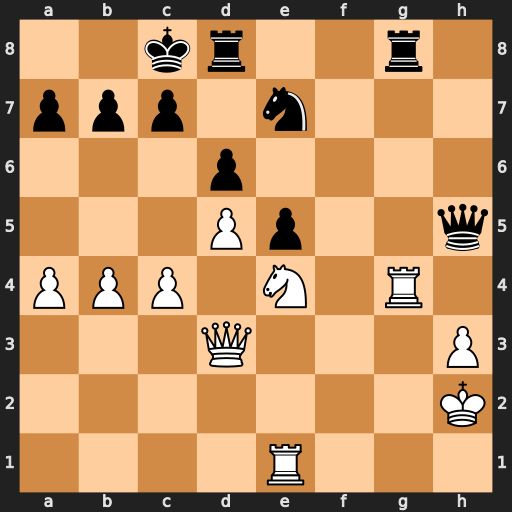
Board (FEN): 2kr2r1/ppp1n3/3p4/3Pp2q/PPP1N1R1/3Q3P/7K/4R3
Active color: w
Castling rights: -
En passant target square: -
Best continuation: Nf6 Qf7 Nxg8 Qf2+ Rg2 Qxe1 Nxe7+